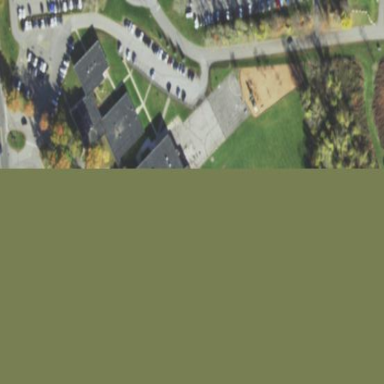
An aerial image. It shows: Kindergarten.